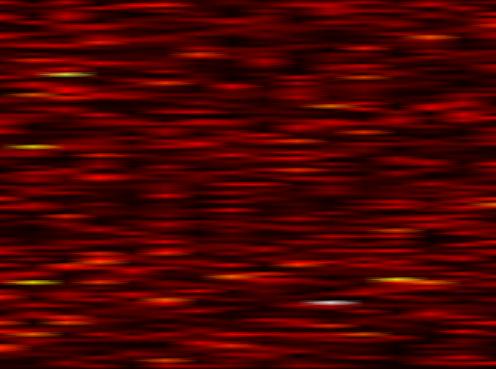
Label: UFMC